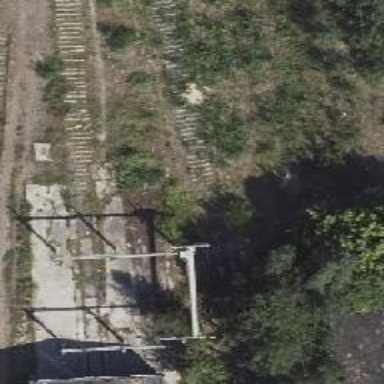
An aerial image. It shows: Abandoned railway with historical significance.